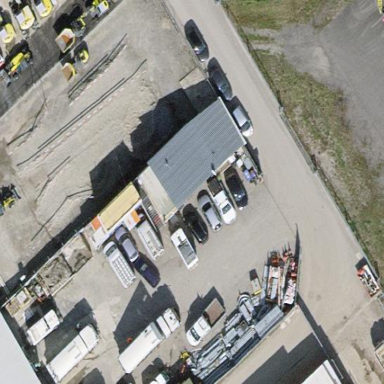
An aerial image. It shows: Shed.